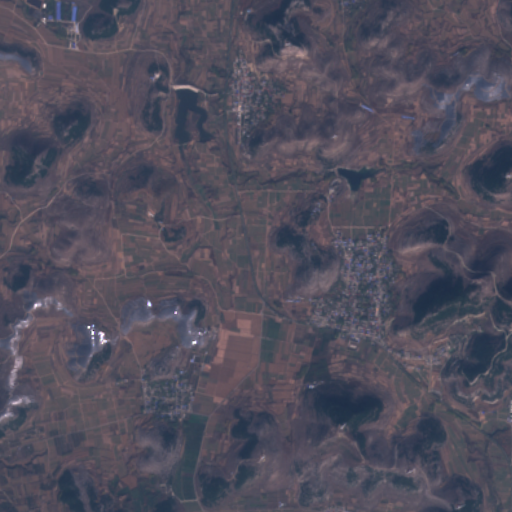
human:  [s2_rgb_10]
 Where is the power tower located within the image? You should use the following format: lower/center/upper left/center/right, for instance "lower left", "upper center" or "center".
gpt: The power tower is located in the lower of the image.
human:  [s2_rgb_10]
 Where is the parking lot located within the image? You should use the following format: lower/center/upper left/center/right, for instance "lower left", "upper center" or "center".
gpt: There is no parking lot in the image.